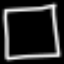
Label: square